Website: home-depot
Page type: customer-info-address
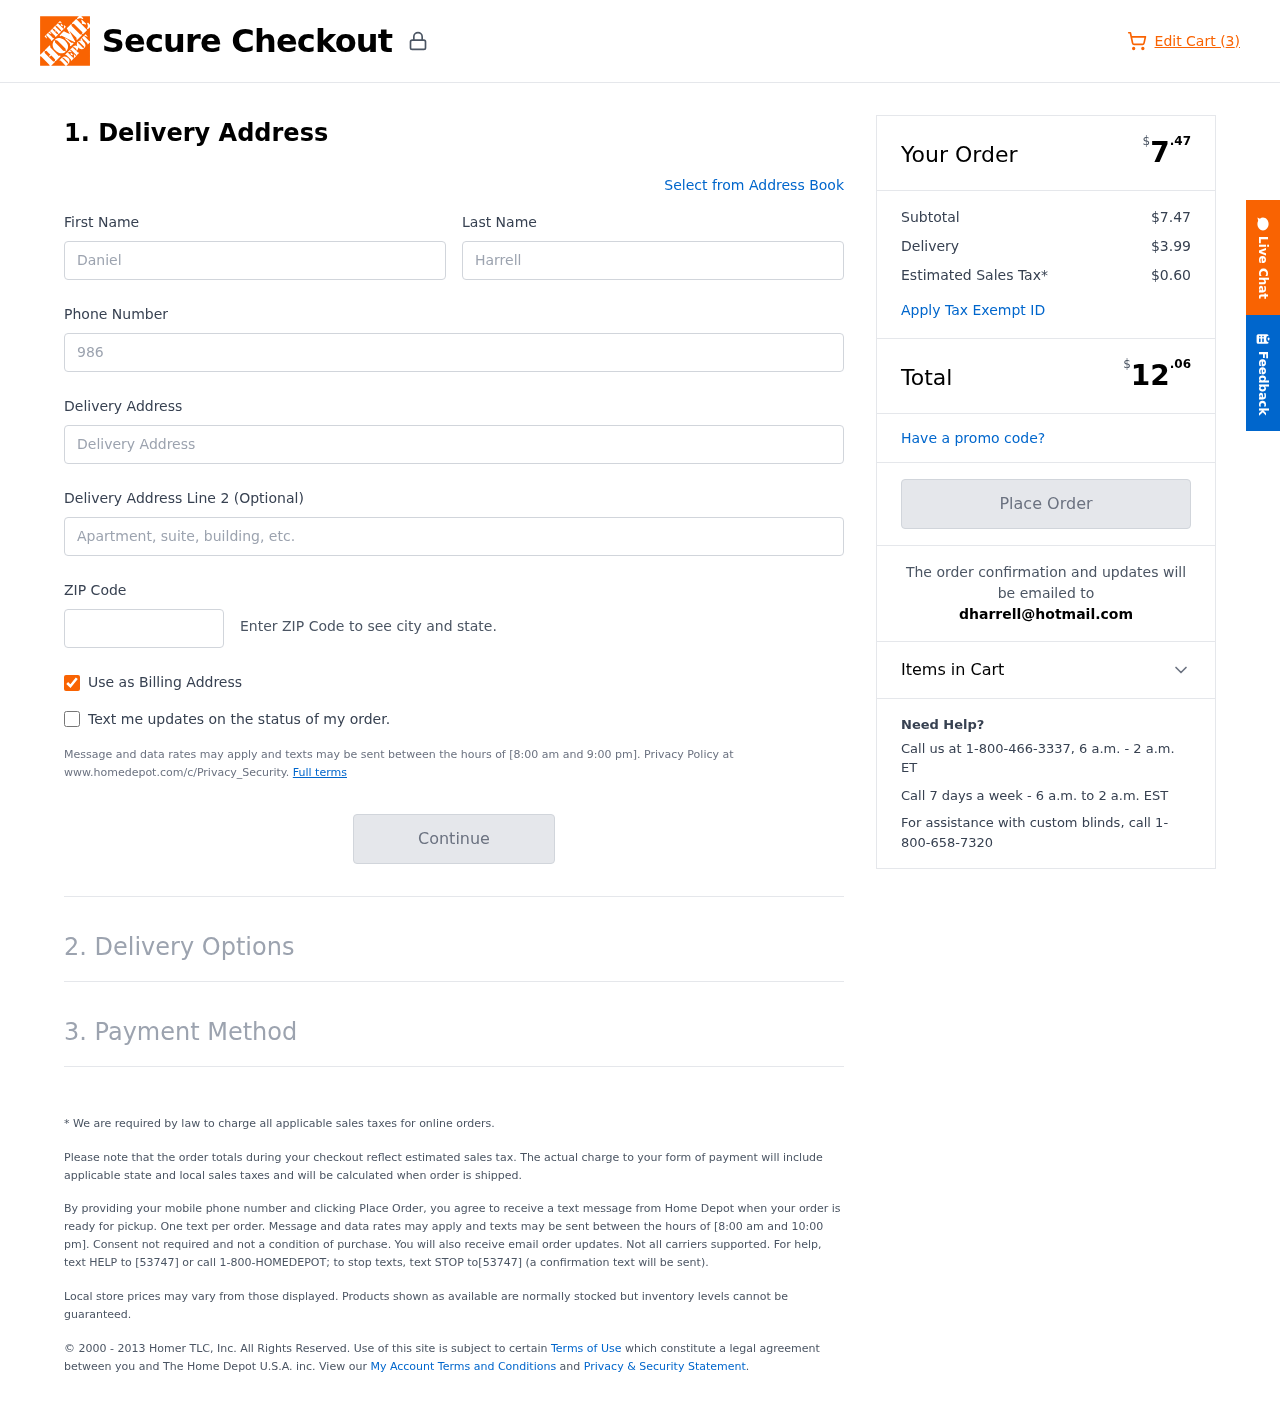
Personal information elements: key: PII_EMAIL
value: dharrell@hotmail.com
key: PII_FIRSTNAME
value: Daniel
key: PII_LASTNAME
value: Harrell
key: PII_PHONE
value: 9862422544
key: PII_POSTCODE
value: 03456
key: PII_STREET
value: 7718 Ruth Station
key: PII_STREET2
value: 25314 Woods Vista Suite 033
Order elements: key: ORDER_NUM_ITEMS
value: Edit Cart (3)
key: ORDER_SUBTOTAL_HEADER
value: $7.47
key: ORDER_SUBTOTAL
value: $7.47
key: ORDER_SHIPPING_COST
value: $3.99
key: ORDER_TAX
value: $0.60
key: ORDER_TOTAL2
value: $12.06